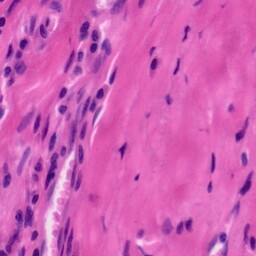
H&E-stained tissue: Tonsil